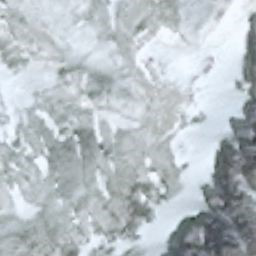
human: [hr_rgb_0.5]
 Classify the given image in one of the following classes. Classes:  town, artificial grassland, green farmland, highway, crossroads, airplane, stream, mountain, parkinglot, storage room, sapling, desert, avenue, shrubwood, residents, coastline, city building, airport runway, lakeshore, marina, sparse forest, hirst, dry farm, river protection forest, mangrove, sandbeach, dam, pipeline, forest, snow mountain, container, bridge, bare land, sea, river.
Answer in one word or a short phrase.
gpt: snow mountain